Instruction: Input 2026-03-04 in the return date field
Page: home
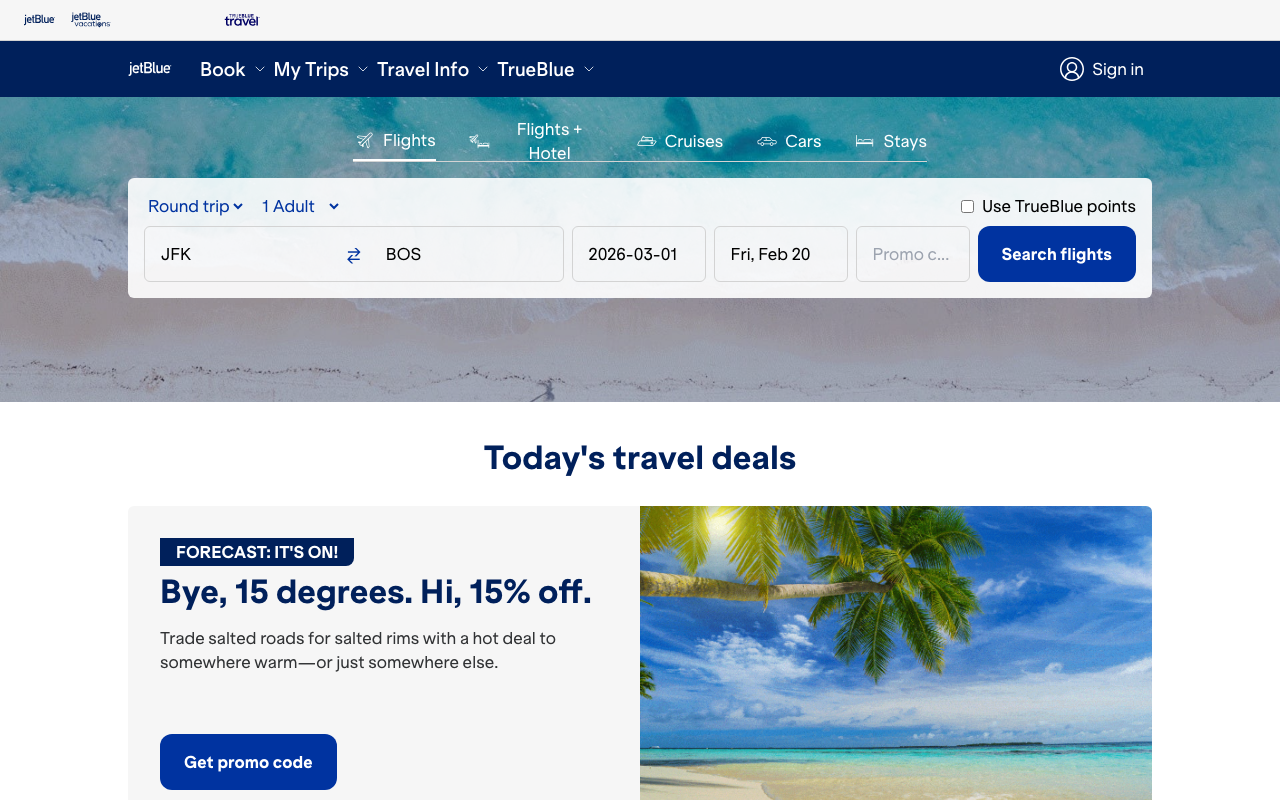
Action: type